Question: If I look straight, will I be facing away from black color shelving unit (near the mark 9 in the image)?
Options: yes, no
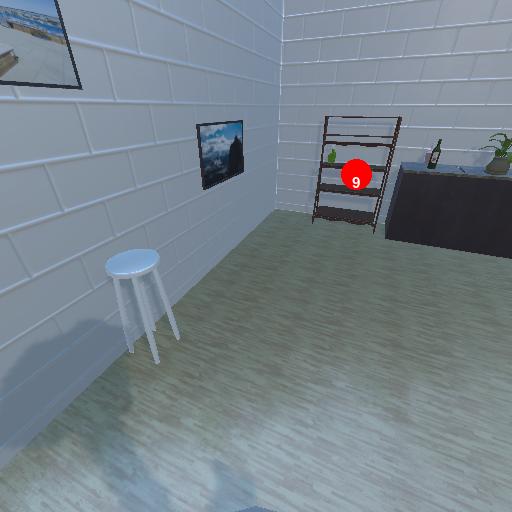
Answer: yes